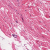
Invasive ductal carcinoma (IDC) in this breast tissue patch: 0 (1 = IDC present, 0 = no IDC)